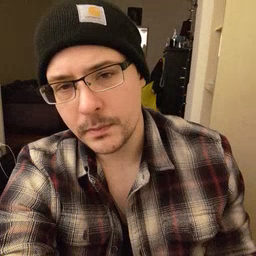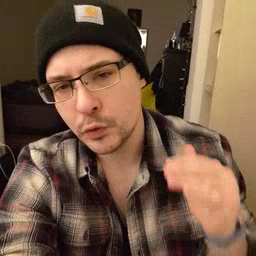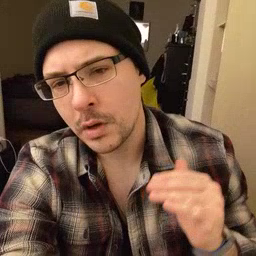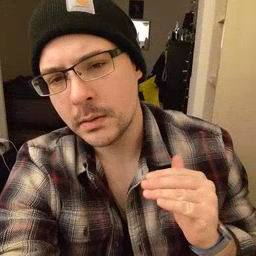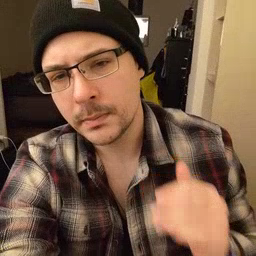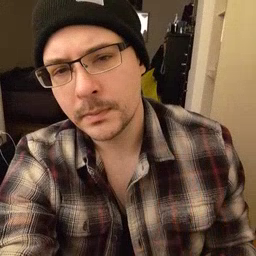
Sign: child